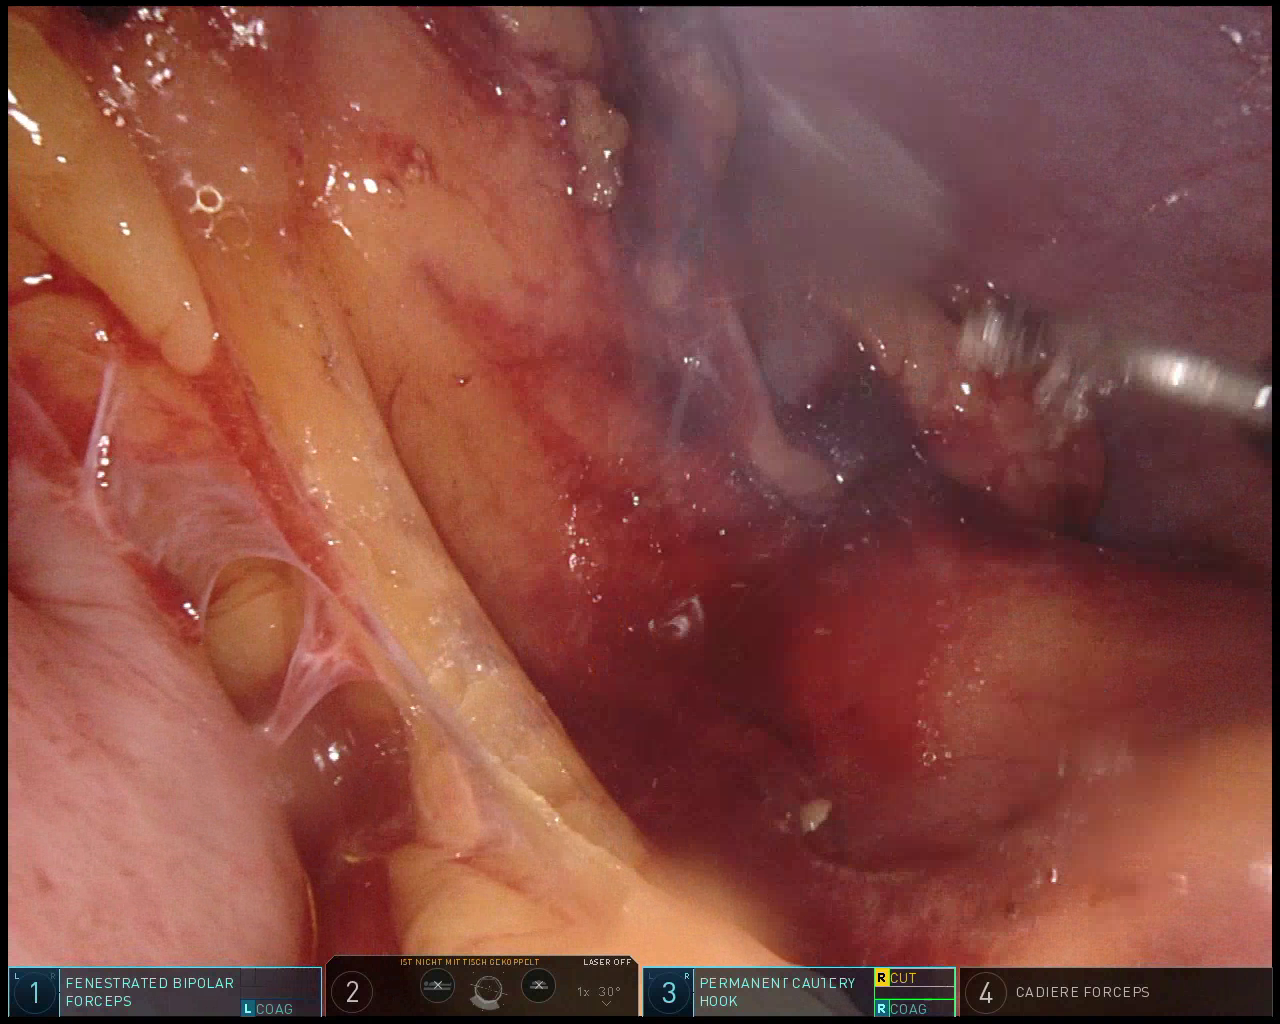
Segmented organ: stomach
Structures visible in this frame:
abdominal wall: yes
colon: no
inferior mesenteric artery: no
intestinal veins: no
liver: no
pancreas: no
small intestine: no
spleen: yes
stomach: yes
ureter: no
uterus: no
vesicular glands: no